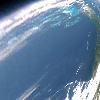
Label: water